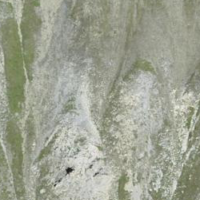
EUNIS habitat code: 48
Species observed at this site:
Aglais urticae
Anthus spinoletta